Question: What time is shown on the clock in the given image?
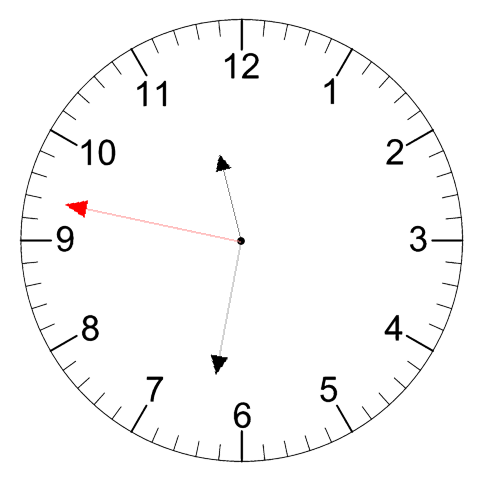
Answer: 11:31:47